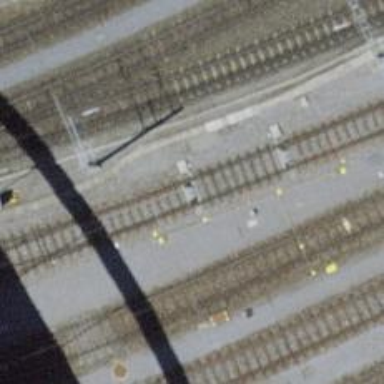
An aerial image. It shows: Railway switch.